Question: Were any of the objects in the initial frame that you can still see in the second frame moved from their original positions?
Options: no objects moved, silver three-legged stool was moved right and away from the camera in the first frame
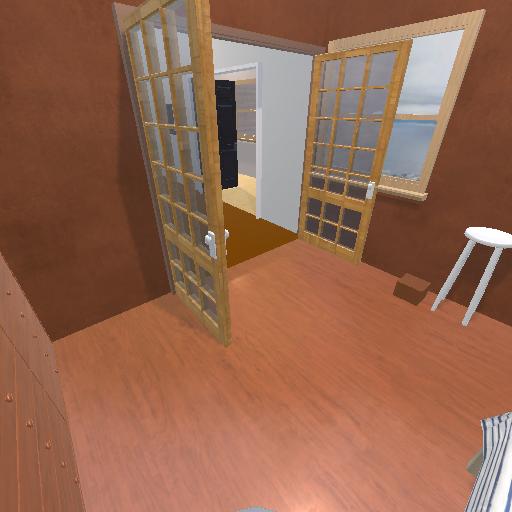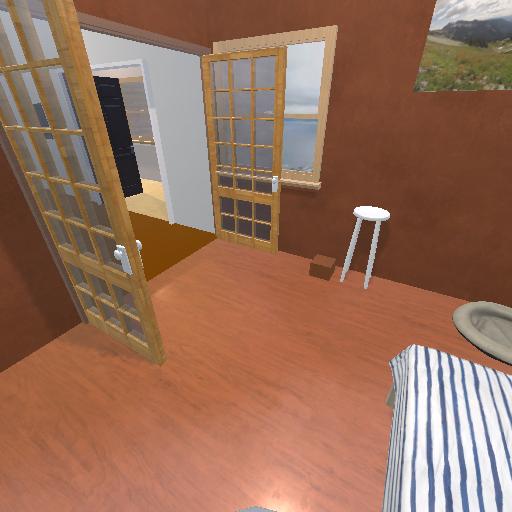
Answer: no objects moved